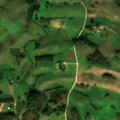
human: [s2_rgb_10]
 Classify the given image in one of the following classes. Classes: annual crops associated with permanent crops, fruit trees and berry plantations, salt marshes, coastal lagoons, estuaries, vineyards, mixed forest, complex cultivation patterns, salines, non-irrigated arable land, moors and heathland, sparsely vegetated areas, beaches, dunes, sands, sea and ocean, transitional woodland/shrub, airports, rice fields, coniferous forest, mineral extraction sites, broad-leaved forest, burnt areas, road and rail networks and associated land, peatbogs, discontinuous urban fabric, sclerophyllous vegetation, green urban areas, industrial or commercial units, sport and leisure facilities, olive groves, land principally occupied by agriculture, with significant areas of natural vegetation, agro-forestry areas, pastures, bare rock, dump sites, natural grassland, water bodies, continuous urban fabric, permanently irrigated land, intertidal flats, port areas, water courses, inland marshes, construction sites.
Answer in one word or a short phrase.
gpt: non-irrigated arable land, pastures, land principally occupied by agriculture, with significant areas of natural vegetation